Echo time (TE): 2 ms
Repetition time (TR): 4.1 ms
Flip angle: 90 degrees
Bandwidth: 1320 Hz
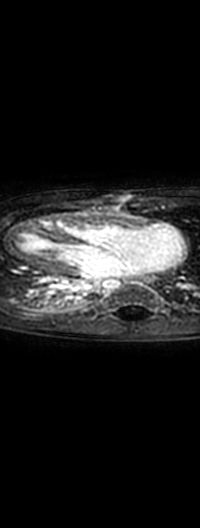
Patient age (years): 0
Disease severity: moderate
Diagnoses: ASD|DORV|PABanding|VSD
Cardiac structures present: LV (left ventricle), RV (right ventricle), LA (left atrium), RA (right atrium), AO (aorta), PA (pulmonary artery), SVC (superior vena cava), IVC (inferior vena cava)